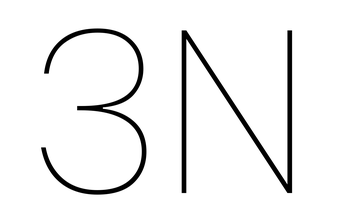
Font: Poppins-Thin